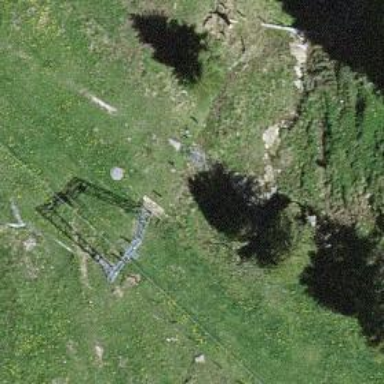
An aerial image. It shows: Pylon for aerialway.